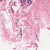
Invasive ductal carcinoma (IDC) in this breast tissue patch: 0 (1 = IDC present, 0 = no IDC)